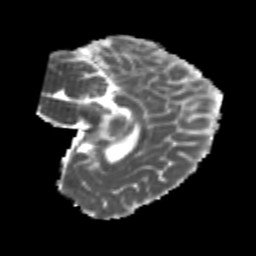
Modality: MD
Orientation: sagittal
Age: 25
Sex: female
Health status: healthy
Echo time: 0.074 s